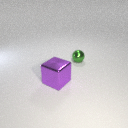
small green metal sphere to the right of large purple metal cube